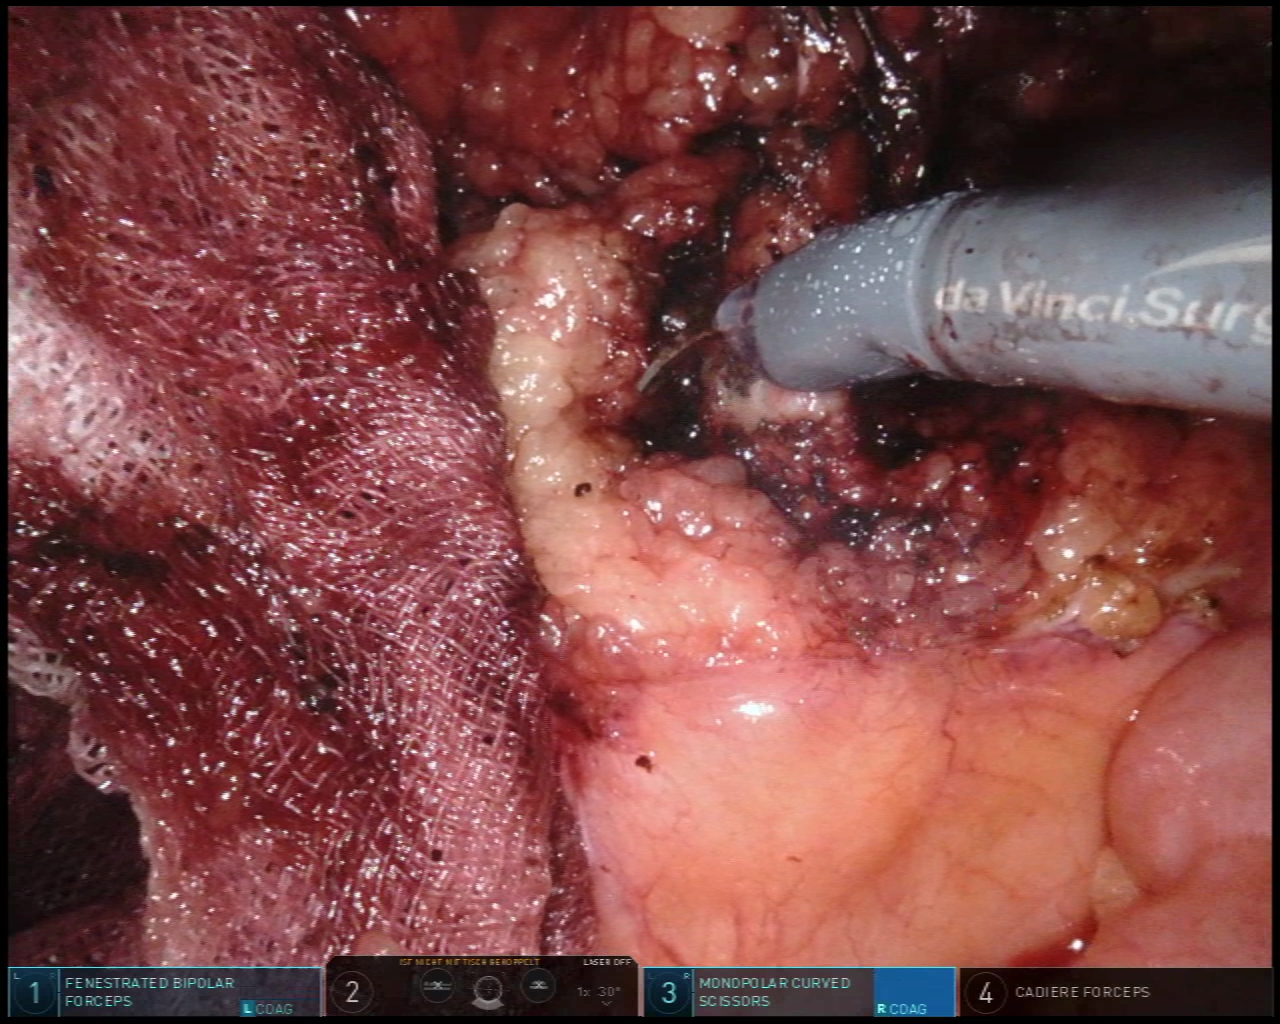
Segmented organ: inferior_mesenteric_artery
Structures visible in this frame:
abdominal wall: no
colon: no
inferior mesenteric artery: yes
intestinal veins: no
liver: no
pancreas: no
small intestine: yes
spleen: no
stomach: no
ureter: no
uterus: no
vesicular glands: no